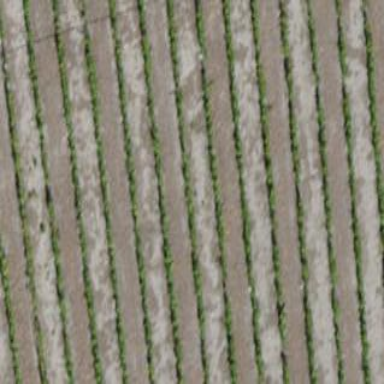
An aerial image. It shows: Beautiful vineyard in the countryside.